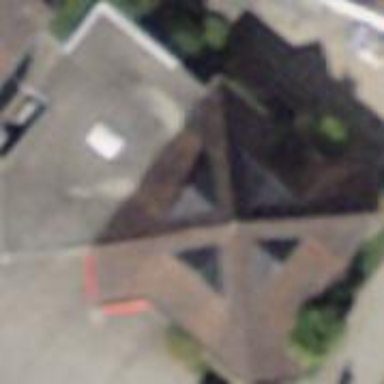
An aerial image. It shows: Kindergarten building.